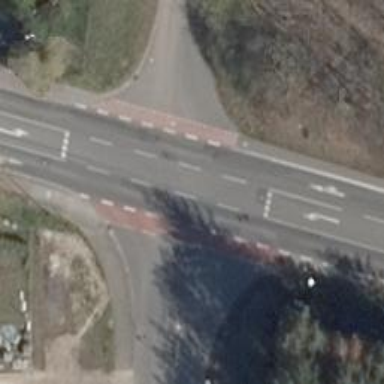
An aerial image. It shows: Primary highway with separate asphalt sidewalks and cycleways.